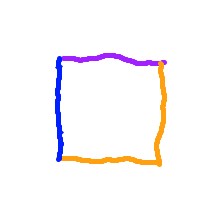
Shape: square